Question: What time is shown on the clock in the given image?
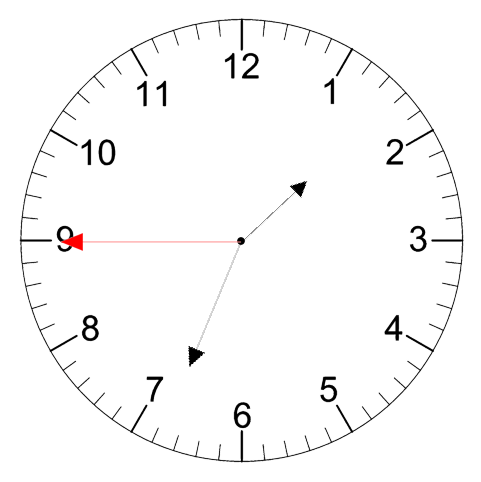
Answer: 01:33:45